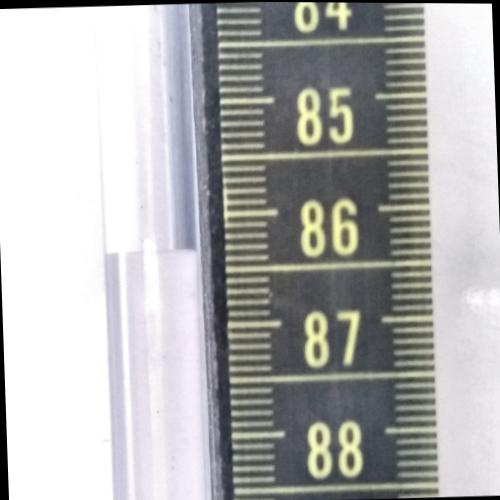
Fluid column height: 86.3 cm